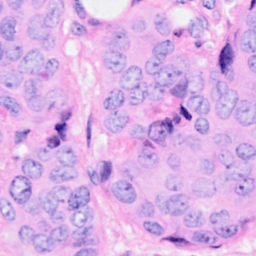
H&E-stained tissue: Breast